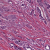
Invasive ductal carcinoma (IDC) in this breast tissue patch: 1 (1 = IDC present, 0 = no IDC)